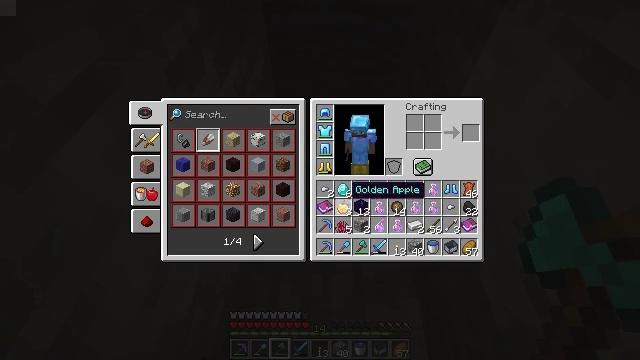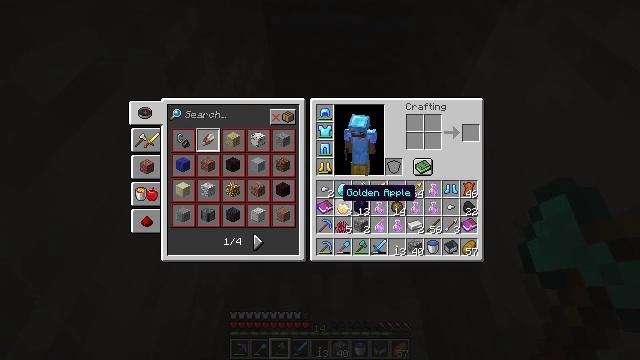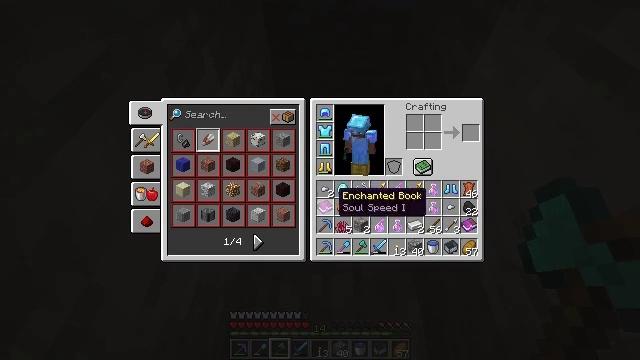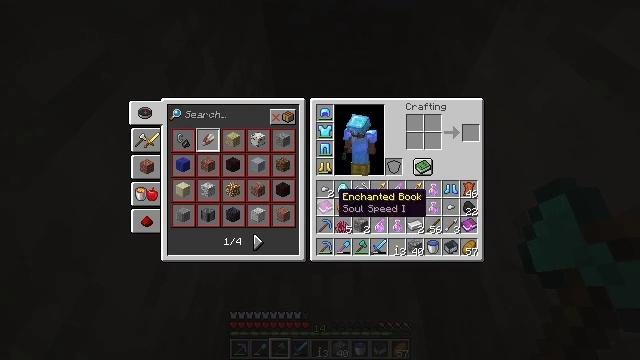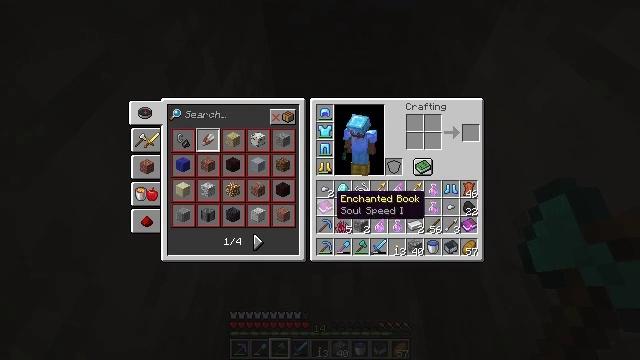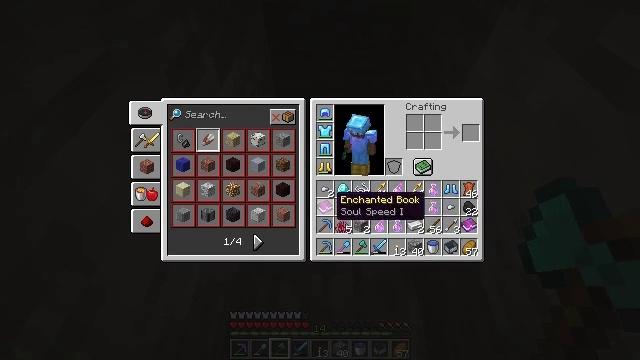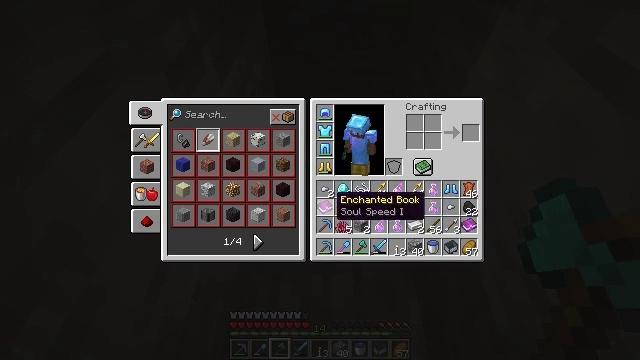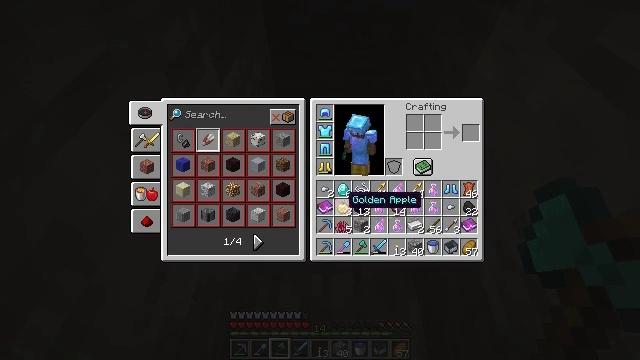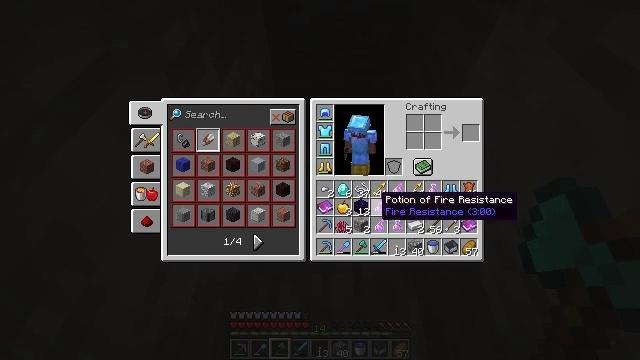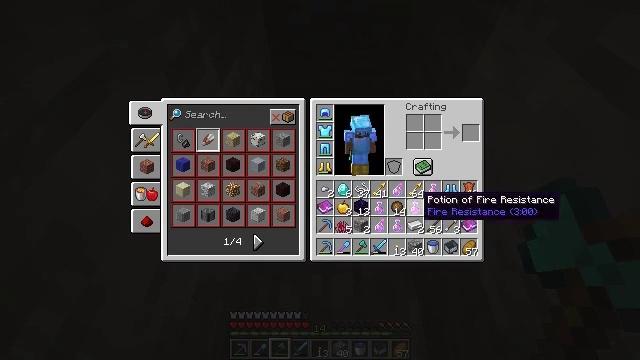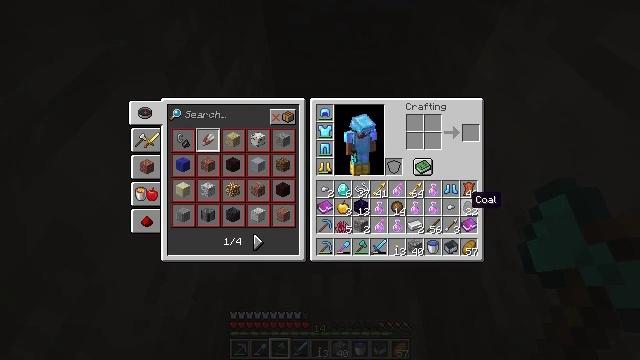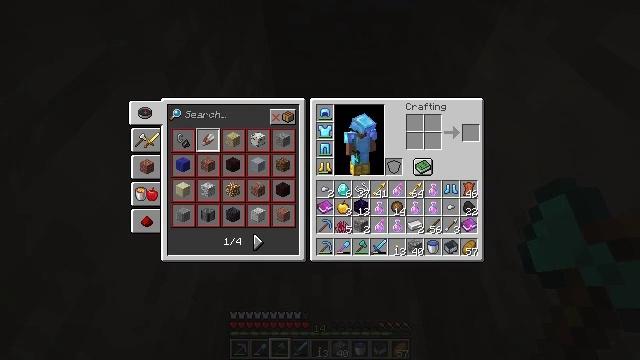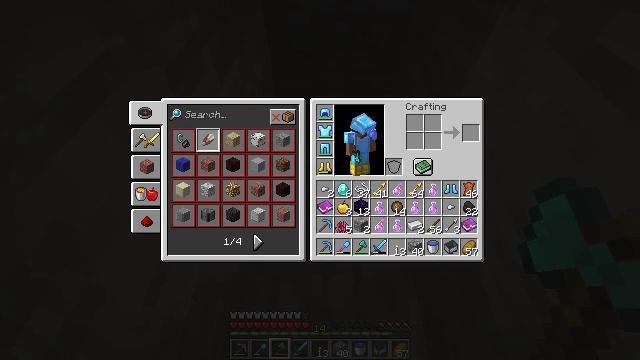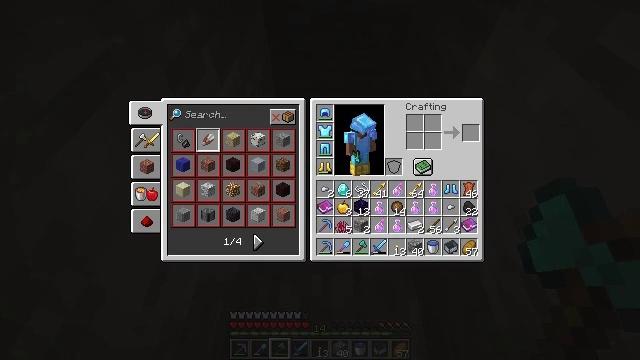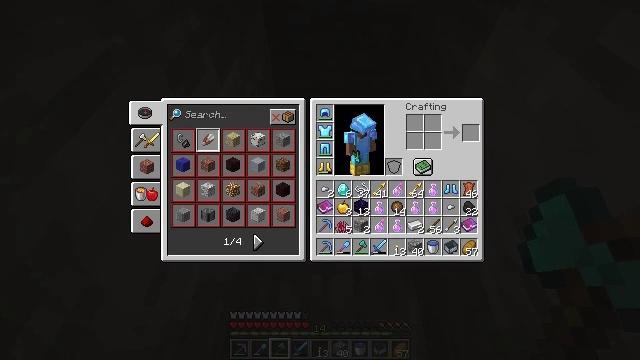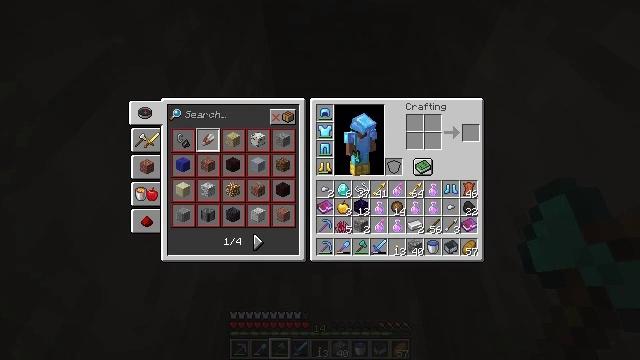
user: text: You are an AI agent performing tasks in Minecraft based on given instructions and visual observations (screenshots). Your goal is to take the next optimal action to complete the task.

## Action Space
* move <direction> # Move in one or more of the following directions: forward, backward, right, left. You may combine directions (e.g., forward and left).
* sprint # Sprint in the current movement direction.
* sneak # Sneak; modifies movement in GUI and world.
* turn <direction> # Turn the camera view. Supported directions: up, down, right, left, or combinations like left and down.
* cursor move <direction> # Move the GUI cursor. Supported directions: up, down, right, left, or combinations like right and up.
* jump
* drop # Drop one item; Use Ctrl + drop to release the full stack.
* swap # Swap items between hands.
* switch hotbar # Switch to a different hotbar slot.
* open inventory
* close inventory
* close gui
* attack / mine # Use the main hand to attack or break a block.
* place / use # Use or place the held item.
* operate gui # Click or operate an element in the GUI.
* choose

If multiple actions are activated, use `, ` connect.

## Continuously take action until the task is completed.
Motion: motion action
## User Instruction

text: Drop an iron nugget.
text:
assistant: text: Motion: cursor move left
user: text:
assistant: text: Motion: no_op
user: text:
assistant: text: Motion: no_op
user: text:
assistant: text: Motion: no_op
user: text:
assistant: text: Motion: no_op
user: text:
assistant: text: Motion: no_op
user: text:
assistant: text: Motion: cursor move right
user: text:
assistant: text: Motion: cursor move right
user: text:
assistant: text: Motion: cursor move right
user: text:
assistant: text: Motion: cursor move right
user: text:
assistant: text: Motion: cursor move right
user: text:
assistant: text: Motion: no_op
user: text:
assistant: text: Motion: no_op
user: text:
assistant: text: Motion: no_op
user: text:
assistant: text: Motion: no_op
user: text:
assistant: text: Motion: no_op
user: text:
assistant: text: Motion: no_op
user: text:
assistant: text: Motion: no_op
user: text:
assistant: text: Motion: no_op
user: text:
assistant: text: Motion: no_op
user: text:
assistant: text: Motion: no_op
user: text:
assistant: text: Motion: no_op
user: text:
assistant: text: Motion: no_op
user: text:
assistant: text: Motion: no_op
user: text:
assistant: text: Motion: no_op
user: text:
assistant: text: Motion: no_op
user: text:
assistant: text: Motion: no_op
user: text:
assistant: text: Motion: no_op
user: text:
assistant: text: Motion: no_op
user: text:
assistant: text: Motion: no_op